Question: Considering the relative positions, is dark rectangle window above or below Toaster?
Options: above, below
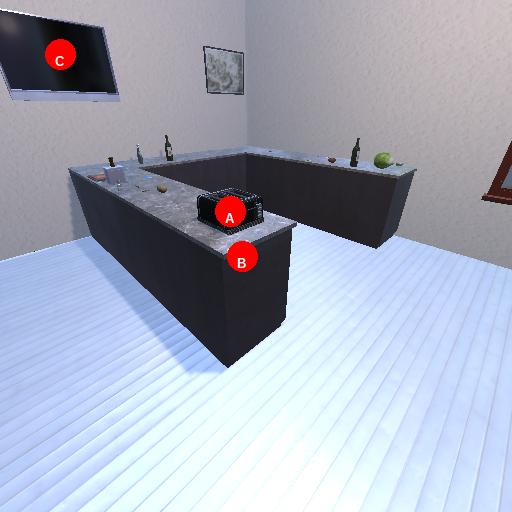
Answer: above